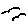
Label: bird